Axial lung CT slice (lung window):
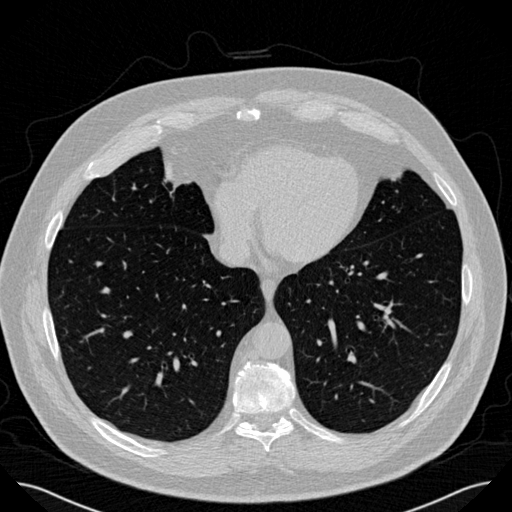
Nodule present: no